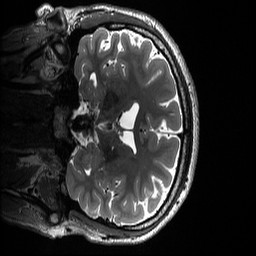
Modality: T2w
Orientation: coronal
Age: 23
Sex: male